Question: I want to position a view (red box with label and button) prepared in IB as Subview on the screen programmatically. The positioning works fine with the "blue lines" (there might actually be a better way to simply draw a line on a view?!). But the view of the "AttributeApertureView" view object sticks to the top instead of following the initFrame Parameter starting at y=60 as you can see in the screenshot.
'''
//Add blue Line
CGRect lineB = CGRectMake(0, 48, bounds.size.width, 0.5);
UIView *secondLine = [[UIView alloc]initWithFrame:lineB];
[secondLine setBackgroundColor:[UIColor colorWithRed:0.396 green:0.796 blue:0.894 alpha:1]];
[[self view]addSubview:secondLine];
//Add Attribute Aperture
AttributeApertureView *aperture = [[AttributeApertureView alloc]initWithFrame:CGRectMake(0, 60, bounds.size.width, 50)];
[aperture setBackgroundColor:[UIColor redColor]];
[[self view]addSubview:aperture];
'''
Init function in AttributeApertureView class. This should basically only load the related nib file with the IB Interface.
'''
@implementation AttributeApertureView
- (id)initWithFrame:(CGRect)frame
{
self = [super initWithFrame:frame];
if (self) {
NSArray *nib = [[NSBundle mainBundle]loadNibNamed:@"AttributeApertureView"
owner:self
options:nil];
self = [nib objectAtIndex:0];
}
return self;
}
'''

What is the best way to position the "aperture" view on the screen?
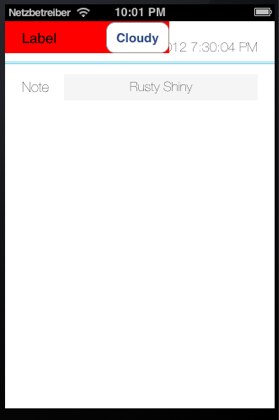
Answer: Seems like calling 'loadNibNamed:' resets the view's frame to what it is in the nib. This should work:
'''
- (id)initWithFrame:(CGRect)frame
{
self = [super initWithFrame:frame];
if (self) {
NSArray *nib = [[NSBundle mainBundle]loadNibNamed:@"AttributeApertureView"
owner:self
options:nil];
self = [nib objectAtIndex:0];
self.frame = frame;
}
return self;
}
'''
because 'self = [super initWithFrame:frame];' sets the frame once, but 'self = [nib objectAtIndex:0];' ends up changing it again because you are resetting the whole view, so you have to set the frame again to be the one in the argument.